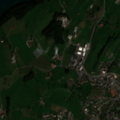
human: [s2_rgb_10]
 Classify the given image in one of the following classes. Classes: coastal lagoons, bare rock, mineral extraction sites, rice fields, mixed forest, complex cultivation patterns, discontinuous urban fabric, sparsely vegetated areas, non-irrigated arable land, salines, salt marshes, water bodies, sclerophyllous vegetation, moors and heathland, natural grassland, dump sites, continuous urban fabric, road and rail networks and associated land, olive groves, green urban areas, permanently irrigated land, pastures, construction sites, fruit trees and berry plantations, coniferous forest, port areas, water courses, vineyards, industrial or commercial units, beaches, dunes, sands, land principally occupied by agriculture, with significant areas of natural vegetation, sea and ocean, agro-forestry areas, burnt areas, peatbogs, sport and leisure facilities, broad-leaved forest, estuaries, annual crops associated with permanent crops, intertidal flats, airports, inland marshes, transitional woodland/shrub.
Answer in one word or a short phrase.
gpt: discontinuous urban fabric, pastures, water bodies